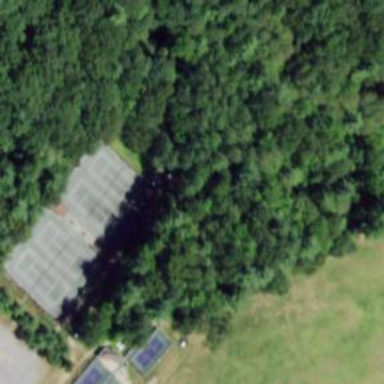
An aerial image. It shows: Tennis court on pitch.